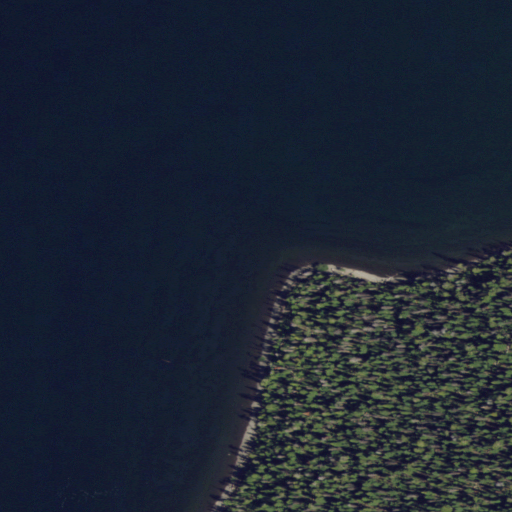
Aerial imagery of cliff(s) in Wyoming named Park Point containing open water and evergreen forest